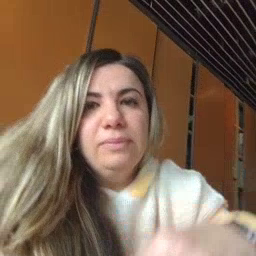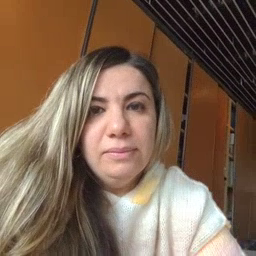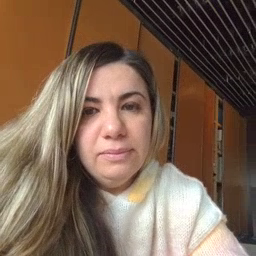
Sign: napkin